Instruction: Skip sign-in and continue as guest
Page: checkout
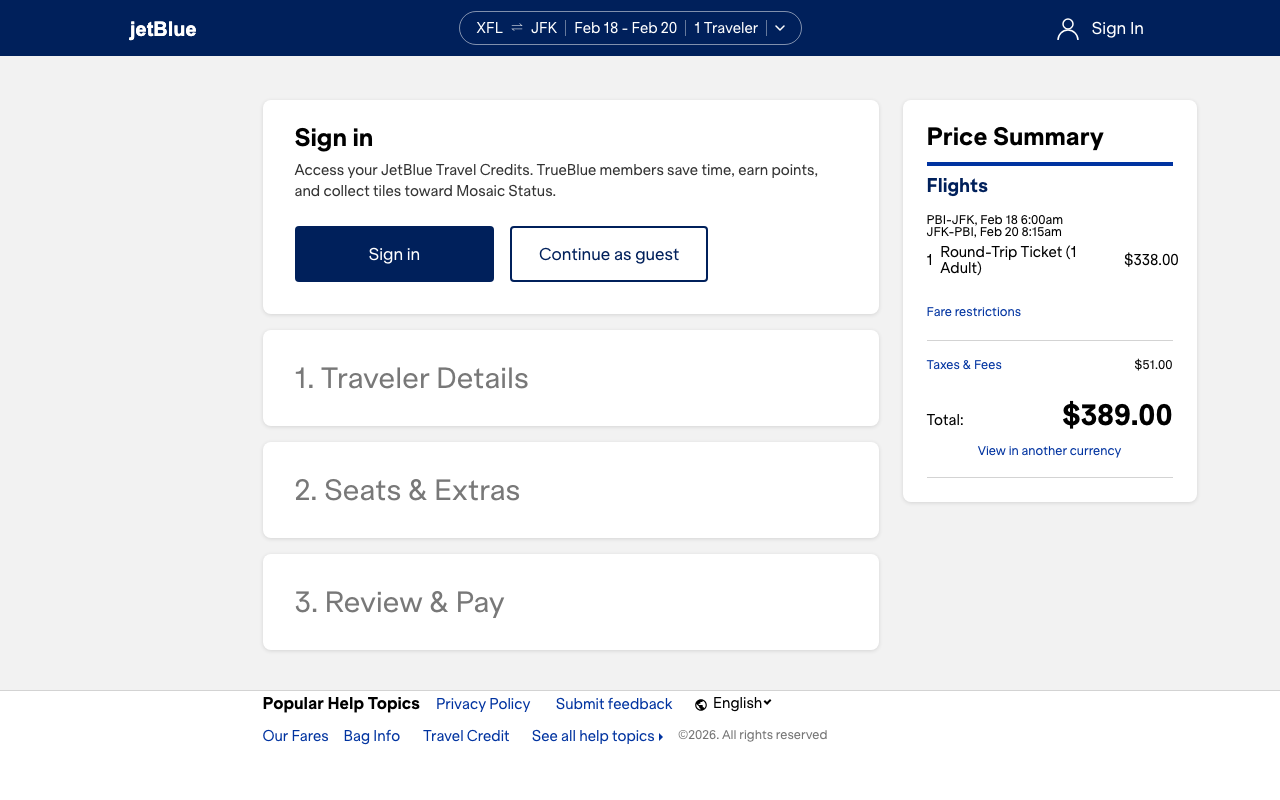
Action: click